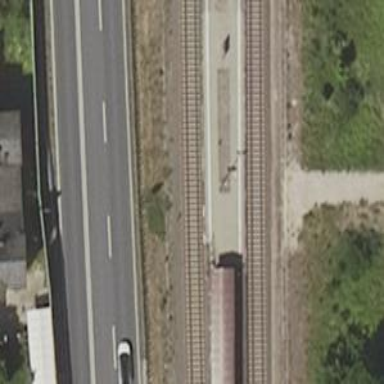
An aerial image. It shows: Public transport station located at railway halt.